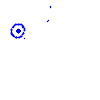
Particle: pion